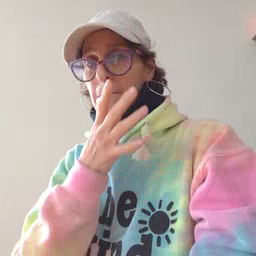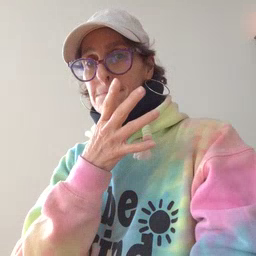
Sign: mom